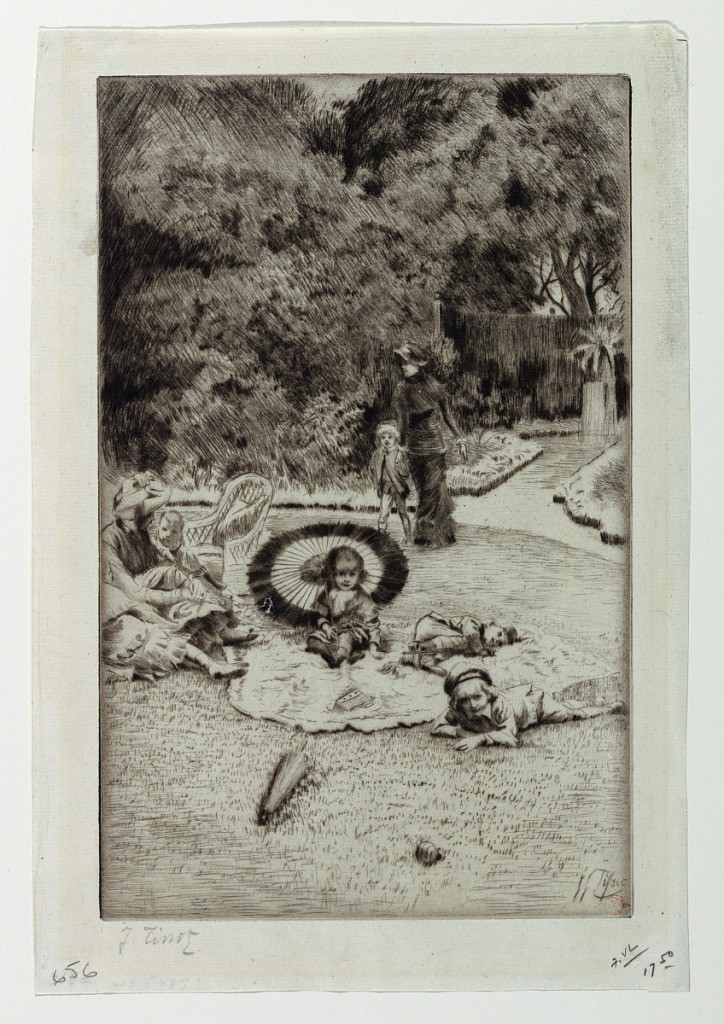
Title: Garden Party of the Children
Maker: James Joseph Tissot, French, 1836 – 1902
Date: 1880
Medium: Etching on paper
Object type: Print
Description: A garden with a woman seated on the grass, at left. Four children seated and reclining, left to right. A woman and a small boy walking in background.